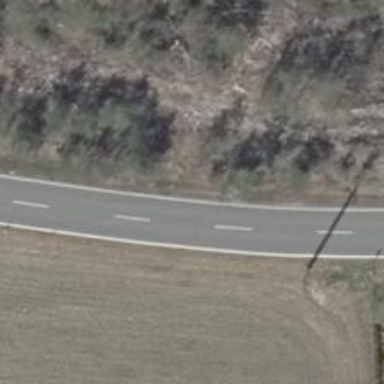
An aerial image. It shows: Asphalt road classified as tertiary.